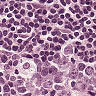
Metastatic tissue present: no